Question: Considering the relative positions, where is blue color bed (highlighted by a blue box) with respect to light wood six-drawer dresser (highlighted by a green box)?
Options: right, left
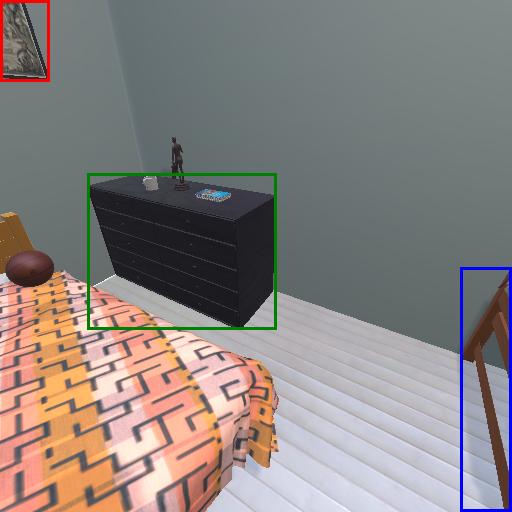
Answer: right